Field crop: maize
Growth stage: 2
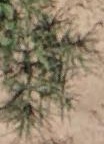
Species: salsola